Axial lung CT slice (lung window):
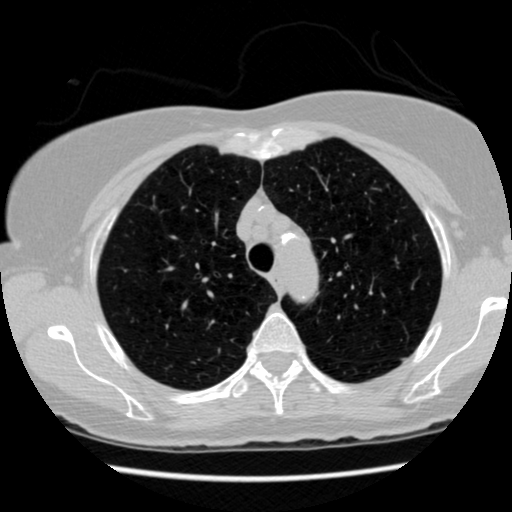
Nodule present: no